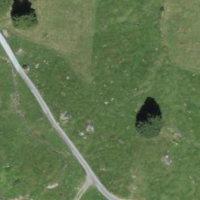
EUNIS habitat code: 24
Species observed at this site:
Sambucus racemosa